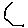
Label: hexagon